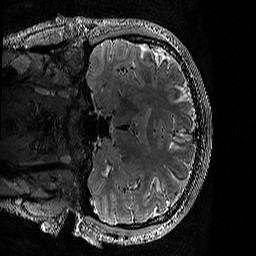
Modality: T2w
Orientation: coronal
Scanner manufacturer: siemens
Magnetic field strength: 3 T
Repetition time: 3.2 s
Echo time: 0.428 s